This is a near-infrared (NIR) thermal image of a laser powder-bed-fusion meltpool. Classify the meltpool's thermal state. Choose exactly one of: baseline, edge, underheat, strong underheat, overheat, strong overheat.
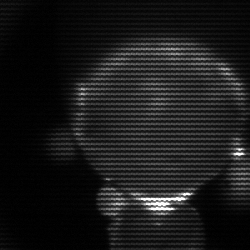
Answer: edge